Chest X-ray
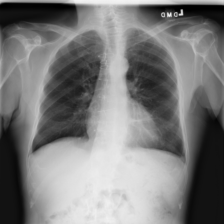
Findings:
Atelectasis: negative
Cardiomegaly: negative
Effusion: negative
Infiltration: negative
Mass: negative
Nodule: negative
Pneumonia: negative
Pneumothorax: negative
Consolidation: negative
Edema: negative
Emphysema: negative
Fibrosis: negative
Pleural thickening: negative
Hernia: negative